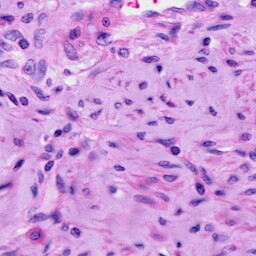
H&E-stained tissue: Cervix